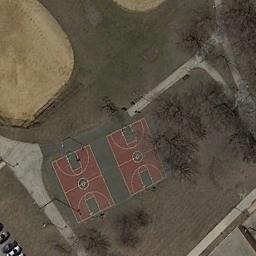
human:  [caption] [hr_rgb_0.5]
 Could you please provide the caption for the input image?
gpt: There are two basketball courts on the open place .

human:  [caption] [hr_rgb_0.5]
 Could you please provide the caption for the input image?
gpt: There are two basketball courts on the vacant lot .

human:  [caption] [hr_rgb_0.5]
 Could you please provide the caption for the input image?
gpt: The basketball court on the bare land is next to some sandpit,With sparse trees nearby .

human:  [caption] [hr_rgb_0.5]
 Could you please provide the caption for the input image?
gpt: Two basketball courts on the lawn and some trees beside .

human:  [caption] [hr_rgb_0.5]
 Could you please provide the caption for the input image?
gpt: Many trees are near two basketball courts .